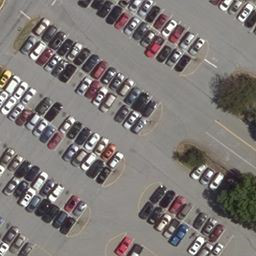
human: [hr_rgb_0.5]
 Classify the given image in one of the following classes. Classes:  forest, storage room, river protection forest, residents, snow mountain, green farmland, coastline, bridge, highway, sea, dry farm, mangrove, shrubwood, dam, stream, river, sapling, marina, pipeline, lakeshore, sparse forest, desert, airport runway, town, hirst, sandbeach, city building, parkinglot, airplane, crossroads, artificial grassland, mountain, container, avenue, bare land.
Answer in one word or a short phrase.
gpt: parkinglot